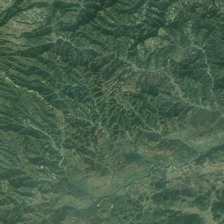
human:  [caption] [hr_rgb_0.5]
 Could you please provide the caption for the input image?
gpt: the mountain is full of tall trees .

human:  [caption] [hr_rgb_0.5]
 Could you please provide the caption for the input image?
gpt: several rivers flow through the mountain .

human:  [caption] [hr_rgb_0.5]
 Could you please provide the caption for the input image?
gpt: several rivers flow through the mountain .

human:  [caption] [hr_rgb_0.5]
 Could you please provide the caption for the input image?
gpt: the mountain is full of tall trees .

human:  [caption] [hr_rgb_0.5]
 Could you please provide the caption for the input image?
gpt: the mountain is full of tall trees .